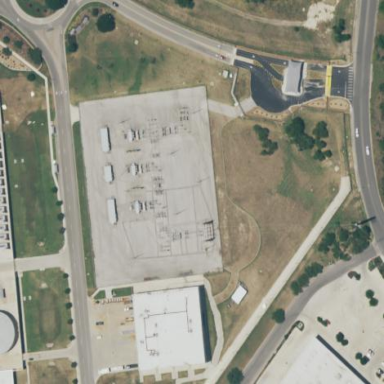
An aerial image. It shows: Outdoor industrial power substation with fence surrounding it.